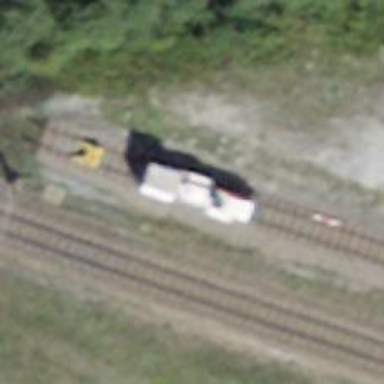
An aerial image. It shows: Railway buffer stop.